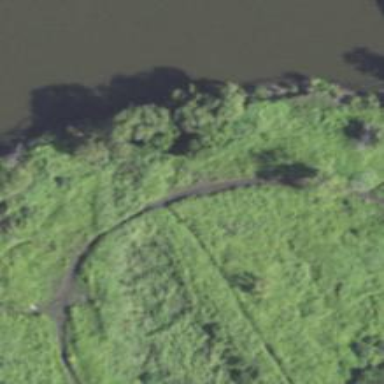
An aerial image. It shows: Abandoned railway spur.